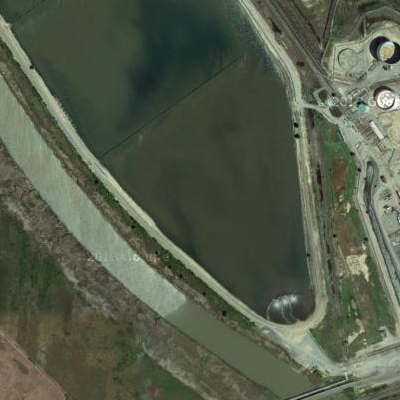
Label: dRiverLake